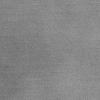
Atmospheric dust classification: dusty